Question: I want to pull the value of 3745 from the AGX9 Monaural pricing field so I can add it to a DataTable. However input.Text is coming up empty and I don't see that actual value of 3745 in the HTML for this page.

Here is the HTML for this input element:
'''
<td class="monaural" ng-class="{'has-error' : vm.pricingForm[i].$invalid && vm.pricingForm[i].$dirty}" ng-init="i = ha + 'Monaural'">
<span class="caption caption-currency">$</span>
<input class="form-control price-control ng-pristine ng-valid ng-valid-required ng-valid-pattern ng-touched" type="text" required="" ng-pattern="/^[0-9]{3,5}(\.[0-9]{2})?$/" ng-model="vm.data[2][i].value" name="agx9Monaural">
</td>
'''
Here is the code I am using to attempt to add the label, monaural, and binaural price to a DataTable.
'''
foreach (IWebElement row in rows)
{
var inputFields = row.FindElements(By.TagName("input"));
//monoaural add to dataTableRow
dr[1] = inputFields[0].Text;
//binaural add to dataTableRow
dr[2] = inputFields[1].Text;
actualDataTable.Rows.Add(dr);
}
'''
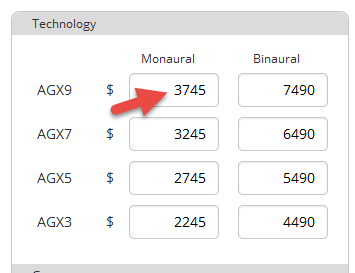
Answer: You need to get the 'value' attribute
'''
string value = Driver.FindElement(By.Name("agx9Monaural")).GetAttribute("value");
'''
Should do it
In your case it would be
'''
foreach (IWebElement row in rows)
{
var inputFields = row.FindElements(By.TagName("input"));
//monoaural add to dataTableRow
dr[1] = inputFields[0].GetAttribute("value");
//binaural add to dataTableRow
dr[2] = inputFields[1].GetAttribute("value");
actualDataTable.Rows.Add(dr);
}
'''